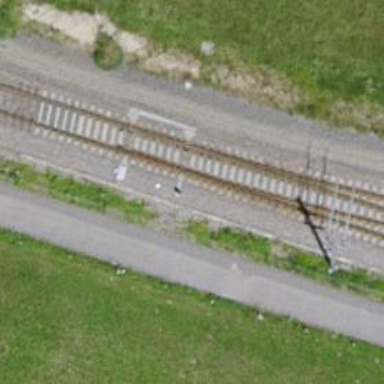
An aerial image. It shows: Railway switch.